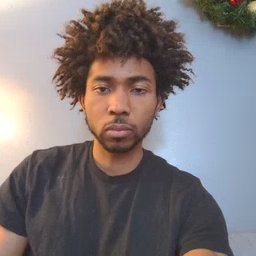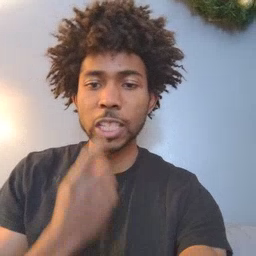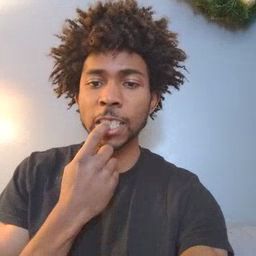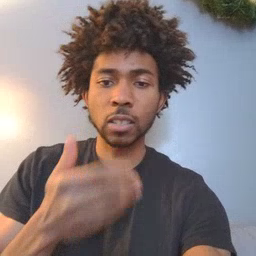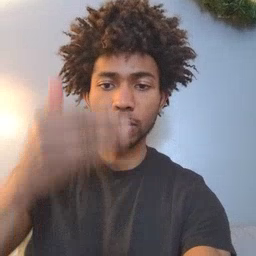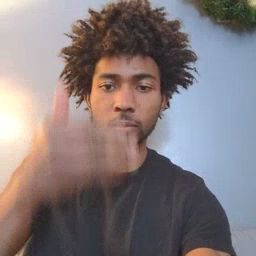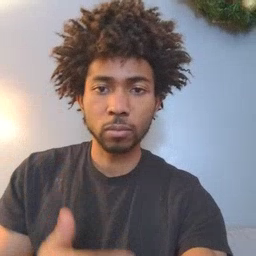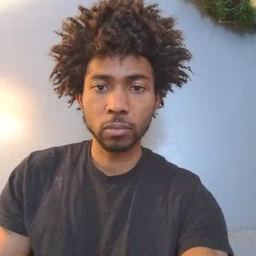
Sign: glasswindow